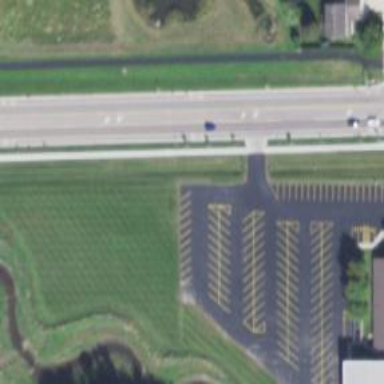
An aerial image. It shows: Asphalt road designated for service vehicles.